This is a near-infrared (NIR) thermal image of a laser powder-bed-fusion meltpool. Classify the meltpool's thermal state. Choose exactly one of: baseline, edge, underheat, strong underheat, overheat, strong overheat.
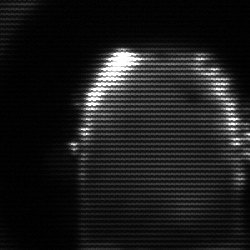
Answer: baseline